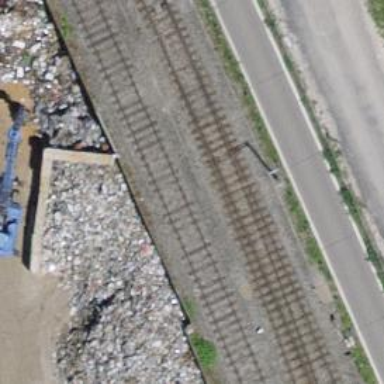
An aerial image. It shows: Railway switch.